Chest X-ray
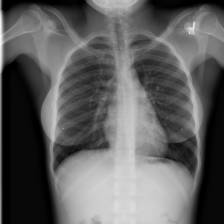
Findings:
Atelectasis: negative
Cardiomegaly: negative
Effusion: negative
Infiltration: negative
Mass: negative
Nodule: negative
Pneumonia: negative
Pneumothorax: negative
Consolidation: negative
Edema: negative
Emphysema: negative
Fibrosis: negative
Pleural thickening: negative
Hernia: negative